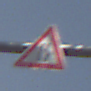
Verkehrszeichen: EinseitigVerengteFahrbahnRechts
Umgebung: Outdoor, Nature
Tageszeit: MorningAfternoon
Wetter: PartlyCloudy
Licht: Natural
Jahreszeit: NotSpecified
Kontrast: HighContrast